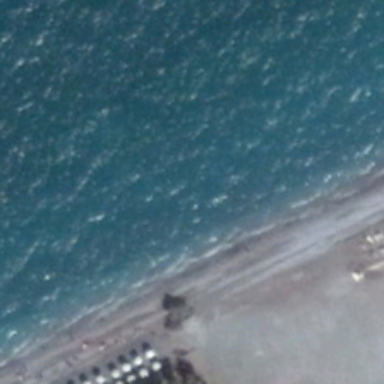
On the beach there are several white yachts .